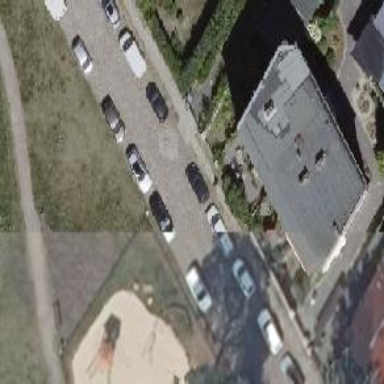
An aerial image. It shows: Residential road with sett sidewalk on the right.